Question: I devel application analyzing Java source code using ANTLRv4. I claim to match all single-line comments with first token 'TODO' (e.g. '// TODO <some-comment>') together with directly following statement.
'''
class Simple {
public static void main(String[] args) {
// TODO develop cycle
for (int i = 0; i < 5; i++) {
// unmatched comment
System.out.println("hello");
}
// TODO atomic
int a;
// TODO revision required
{
int b = a+4;
System.out.println(b);
}
}
}
'''
= like this:
'''
"develop cycle" -> for(...){...}
"atomic" -> int a
"revision required" -> {...}
'''
Following <URL> I tried several ways.
At first I hoped for special COMMENTS channel as described in <URL> but error 'rule 'LINE_COMMENT' contains a lexer command with an unrecognized constant value; lexer interpreters may produce incorrect output' occured.
I guess it would be much nicer to parse the source code in a way of ignoring all single-line comments BUT those beginning by 'TODO'. I hope it is possible to add todo-comments directly into AST in order to use listeners/walkers. Than I'd only need register listener/walker for TODO comment and extract following statement, adding both to desired .
I've been modifing official <URL> for two days but without any success. Either compiler complains or AST is mismashed.
This is update I made:
'''
// ...
COMMENT
: '/*' .*? '*/' -> skip
;
TODO_COMMENT
: '// TODO' ~[
]*
;
LINE_COMMENT
: '//' ~[
]* -> skip
;
'''
Can anyone help me please? Grammars are not my cup of tea. Thanks in advance
Grammar modification posted above complies without error, but following tree is generated (please note the red marked nodes including 'int')

Assuming code sample above, while calling 'parser.compilationUnit();' following error is generated
'''
line 3:2 extraneous input '// TODO develop cycle;' expecting {'abstract', 'assert', 'boolean', 'break', 'byte', 'char', 'class', 'continue', 'do', 'double', 'enum', 'final', 'float', 'for', 'if', 'int', 'interface', 'long', 'new', 'private', 'protected', 'public', 'return', 'short', 'static', 'strictfp', 'super', 'switch', 'synchronized', 'this', 'throw', 'try', 'void', 'while', IntegerLiteral, FloatingPointLiteral, BooleanLiteral, CharacterLiteral, StringLiteral, 'null', '(', '{', '}', ';', '<', '!', '~', '++', '--', '+', '-', Identifier, '@'}
line 8:2 extraneous input '// TODO atomic;' expecting {'abstract', 'assert', 'boolean', 'break', 'byte', 'char', 'class', 'continue', 'do', 'double', 'enum', 'final', 'float', 'for', 'if', 'int', 'interface', 'long', 'new', 'private', 'protected', 'public', 'return', 'short', 'static', 'strictfp', 'super', 'switch', 'synchronized', 'this', 'throw', 'try', 'void', 'while', IntegerLiteral, FloatingPointLiteral, BooleanLiteral, CharacterLiteral, StringLiteral, 'null', '(', '{', '}', ';', '<', '!', '~', '++', '--', '+', '-', Identifier, '@'}
line 11:2 extraneous input '// TODO revision required;' expecting {'abstract', 'assert', 'boolean', 'break', 'byte', 'char', 'class', 'continue', 'do', 'double', 'enum', 'final', 'float', 'for', 'if', 'int', 'interface', 'long', 'new', 'private', 'protected', 'public', 'return', 'short', 'static', 'strictfp', 'super', 'switch', 'synchronized', 'this', 'throw', 'try', 'void', 'while', IntegerLiteral, FloatingPointLiteral, BooleanLiteral, CharacterLiteral, StringLiteral, 'null', '(', '{', '}', ';', '<', '!', '~', '++', '--', '+', '-', Identifier, '@'}
'''
So obviously grammar is incorect as it struggles with simple example
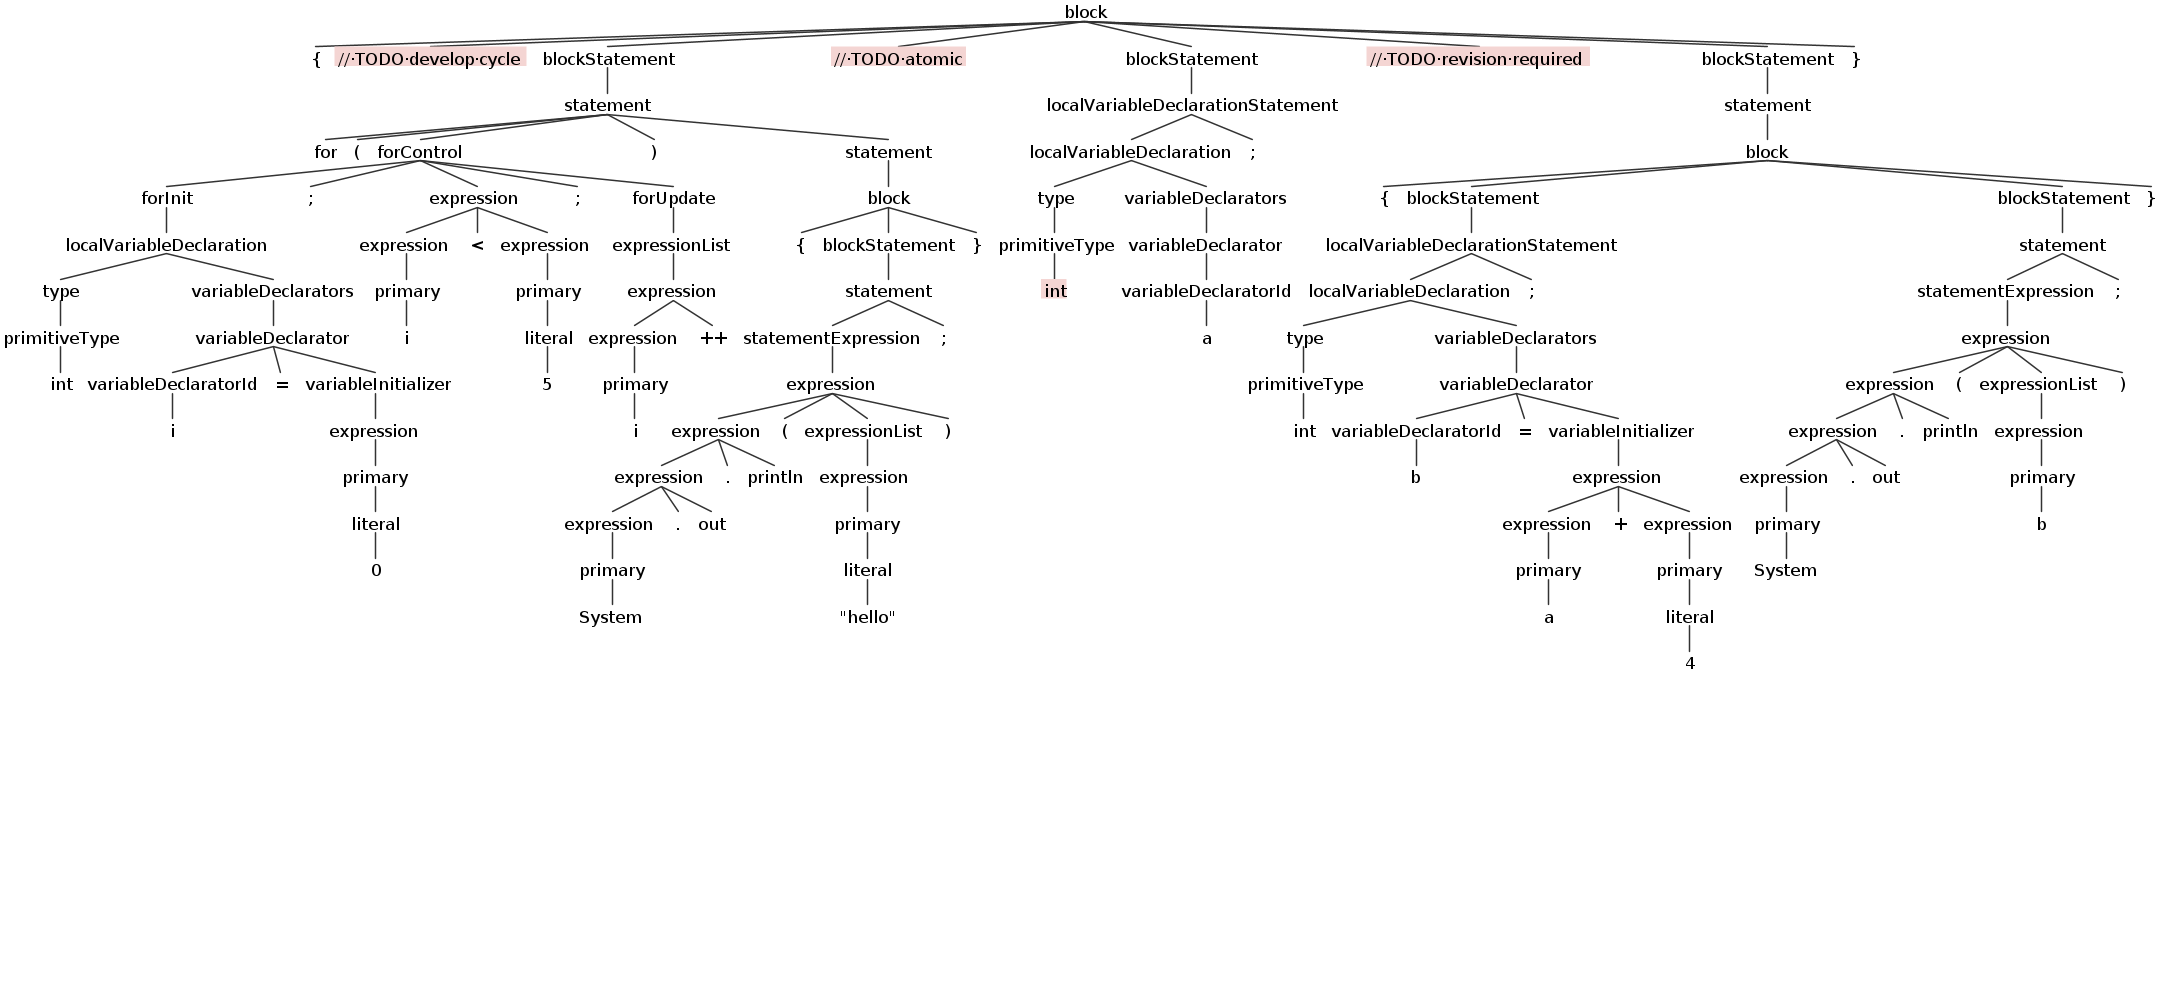
Answer: The reason is that you don't expect your special comment in any parser rule, i.e. no parser will match it.
You can do (at least) something of the following:
1. Add an optional TODO_COMMENT? in front of every parser rule.
2. Add the TODO_COMMENT token to a separate channel, e.g. ToDoCommentChannel (don't forget to define the constant for this channel!) and select each construct that follows a comment in tree-walking.
Rough outline of what I would do:
- 'TODO_COMMENT'- - - 'TODO_COMMENT'
UPDATE:
About the 'rule 'LINE_COMMENT' contains a lexer command with an unrecognized constant value; lexer interpreters may produce incorrect output' error:
This can be ignored since it only affects the interpreter like used by Antlrworks2 or the plugin. You can also do it like this:
'''
//Instead of
TODO_COMMENT
: '// TODO' ~[
]* -> channel(ToDoCommentChannel)
;
// do this (assuming the channel value is indeed 42):
TODO_COMMENT
: '// TODO' ~[
]* -> channel(42 /*ToDoCommentChannel*/)
;
'''
This will work in both Antlrworks2 and the code (you can still use the constant value for the channel in your java runtime code).